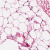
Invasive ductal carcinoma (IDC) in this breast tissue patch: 0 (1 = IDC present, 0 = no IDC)